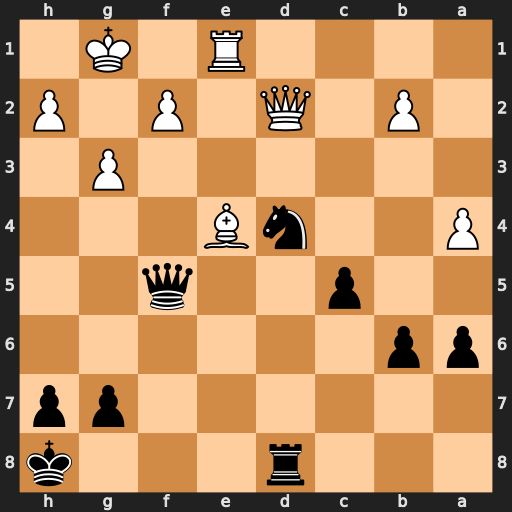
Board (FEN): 3r3k/6pp/pp6/2p2q2/P2nB3/6P1/1P1Q1P1P/4R1K1
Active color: b
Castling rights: -
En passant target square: -
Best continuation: Qxe4 Rxe4 Nf3+ Kg2 Nxd2